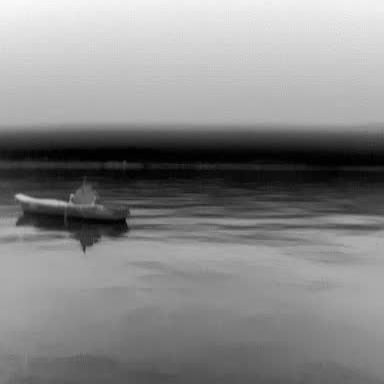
There is a warship in the infrared image.